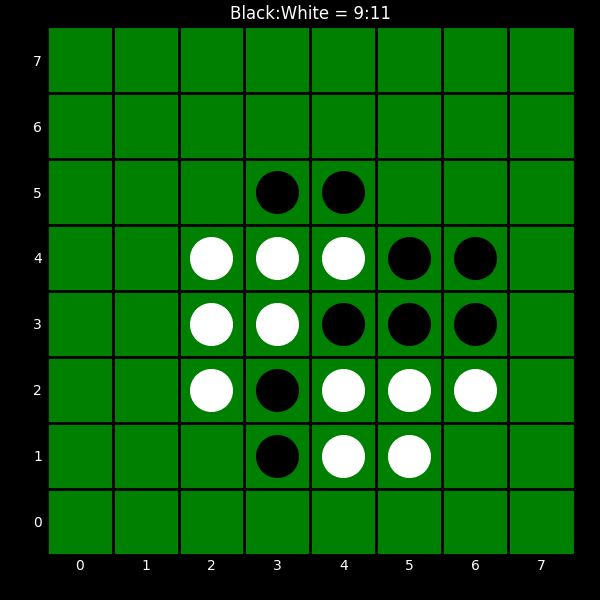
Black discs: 9
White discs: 11